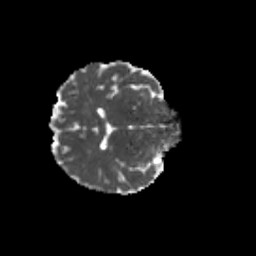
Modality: MD
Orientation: axial
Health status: healthy
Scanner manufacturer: philips
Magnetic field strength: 3 T
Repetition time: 9.75 s
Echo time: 0.092 s